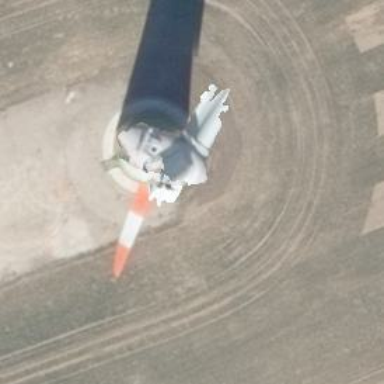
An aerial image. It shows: Wind power generator employing wind turbines.